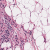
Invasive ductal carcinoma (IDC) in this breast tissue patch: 0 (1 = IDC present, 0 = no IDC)